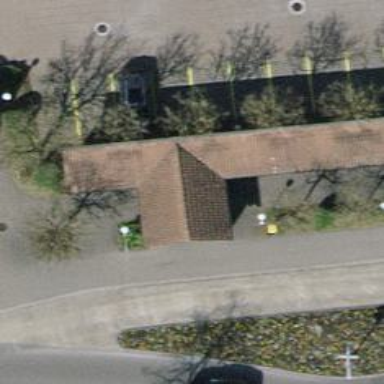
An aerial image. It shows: Rack for bicycle parking.